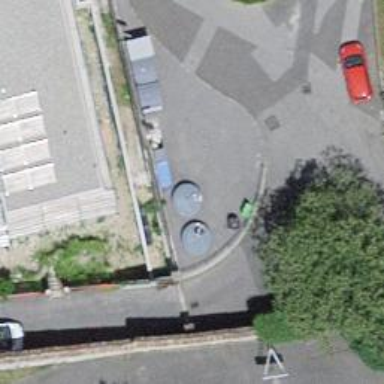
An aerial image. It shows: Recycling container for recycling.